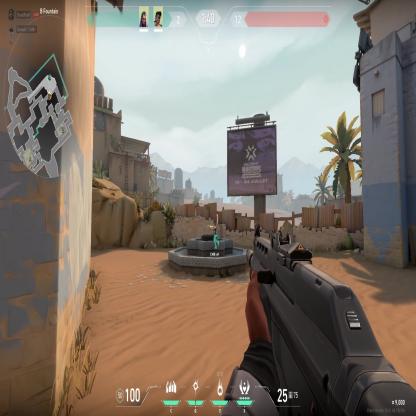
Label: teammate